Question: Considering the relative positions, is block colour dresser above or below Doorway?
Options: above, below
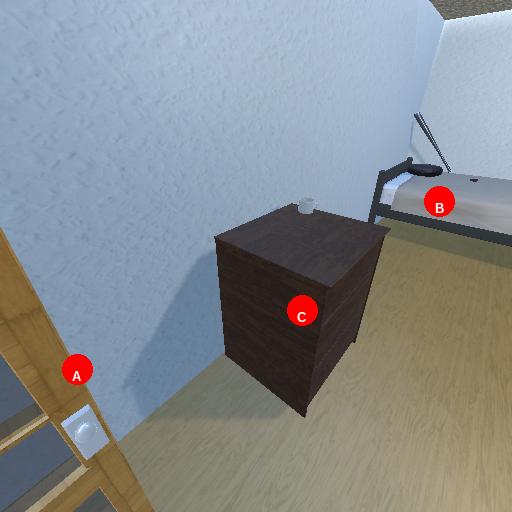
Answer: above